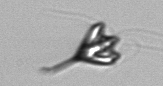
Label: Pyramimonas_longicauda